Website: bh-photo
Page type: receipt
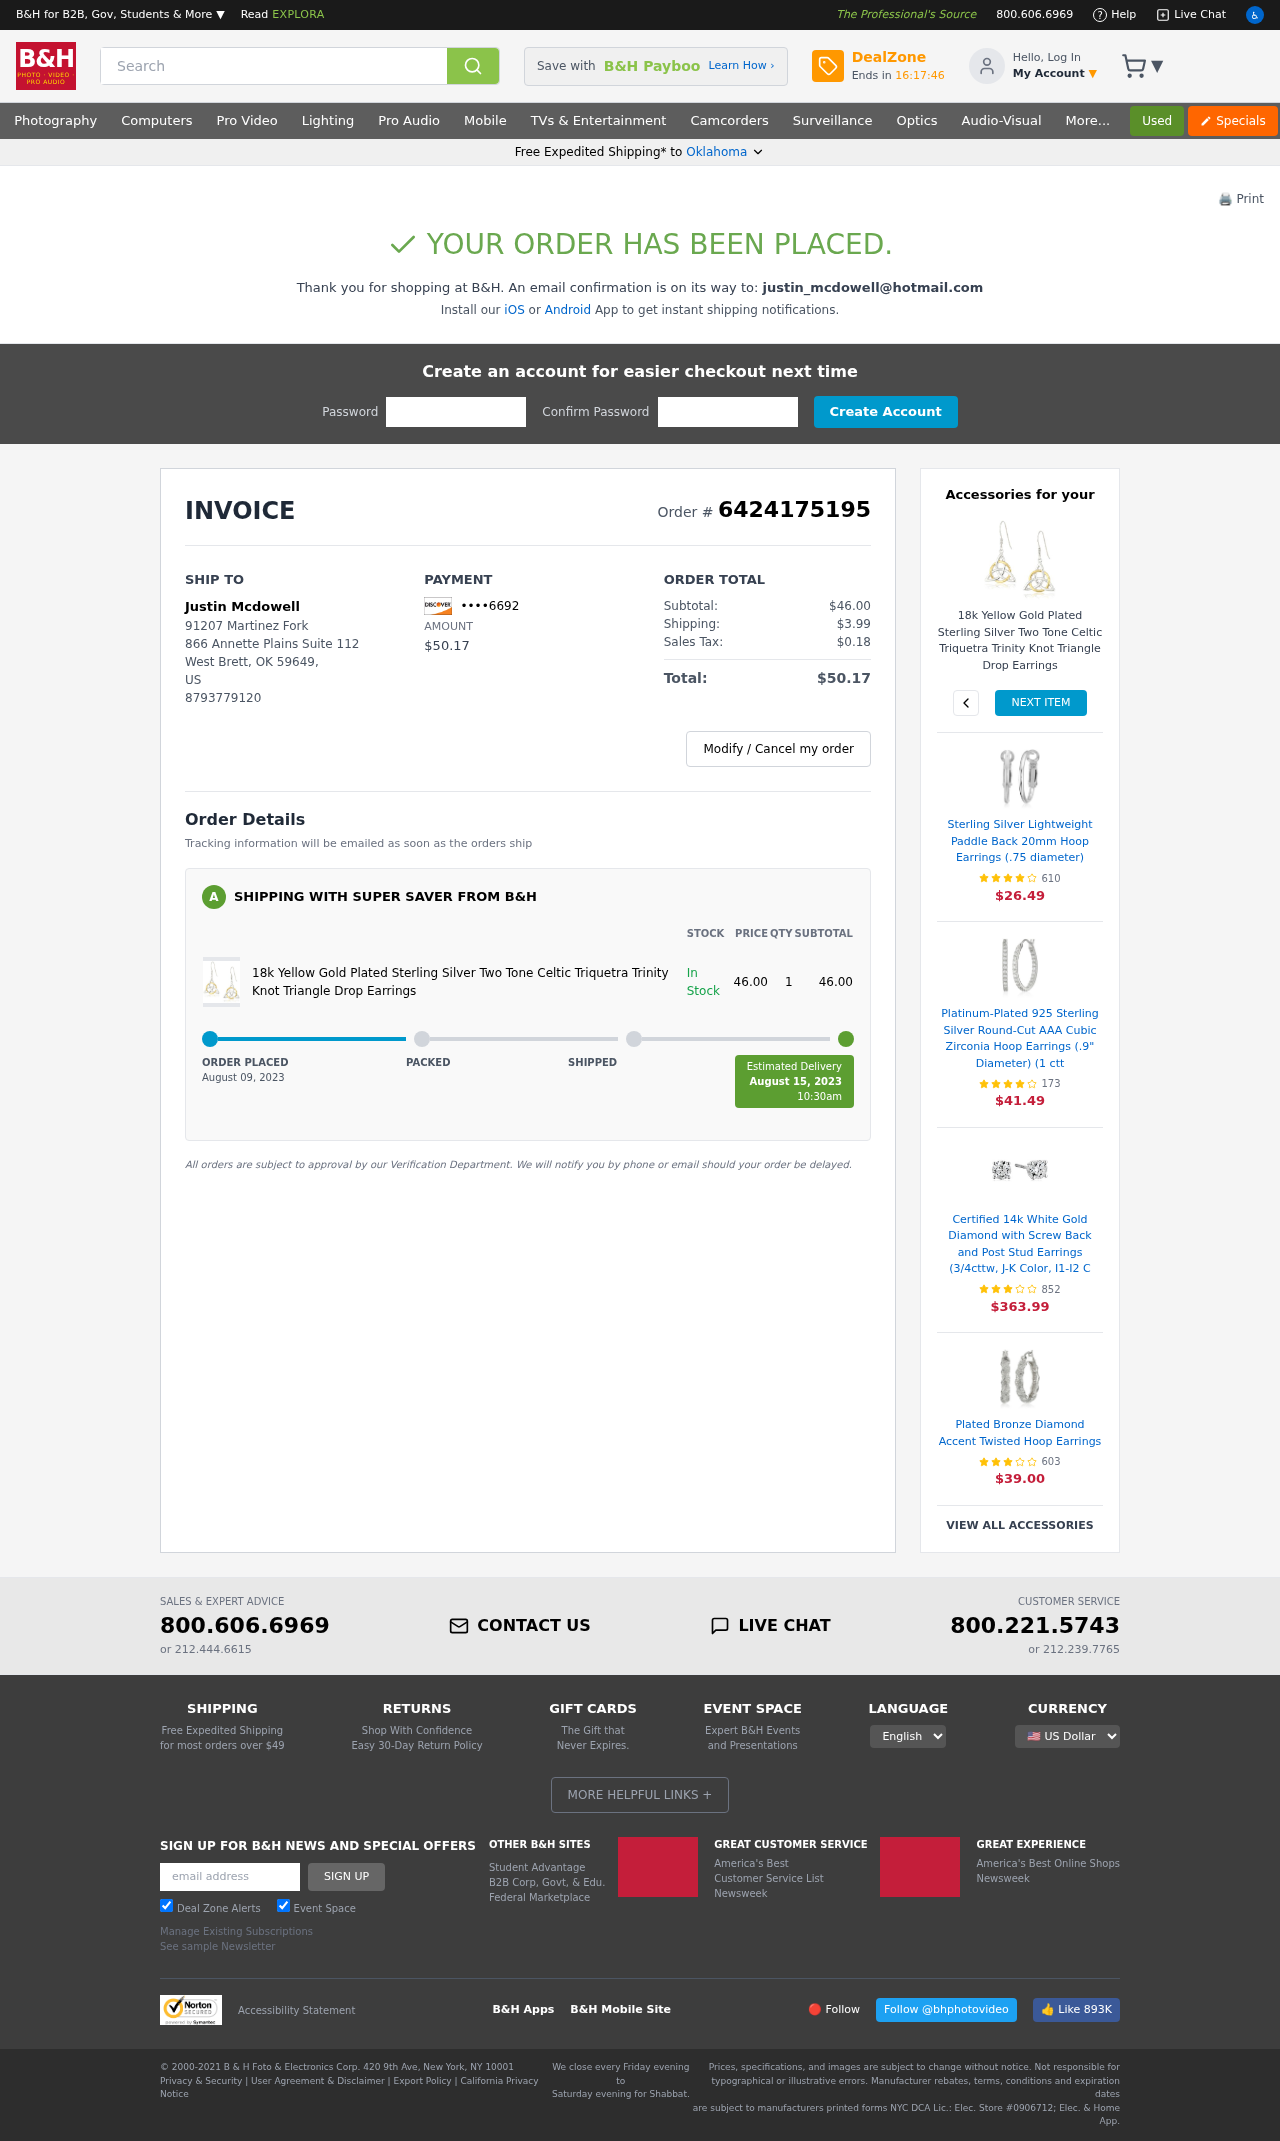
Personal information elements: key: PII_CARD_LAST4
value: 6692
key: PII_CITY
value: West Brett
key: PII_EMAIL
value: justin_mcdowell@hotmail.com
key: PII_FULLNAME
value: Justin Mcdowell
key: PII_PHONE
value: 8793779120
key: PII_POSTCODE
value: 59649
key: PII_STATE
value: Oklahoma
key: PII_STATE_ABBR
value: OK
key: PII_STREET
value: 91207 Martinez Fork
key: PII_STREET2
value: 866 Annette Plains Suite 112
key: PII_COUNTRY_CODE
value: US
Product elements: key: PRODUCT1_NAME
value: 18k Yellow Gold Plated Sterling Silver Two Tone Celtic Triquetra Trinity Knot Triangle Drop Earrings
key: PRODUCT1_PRICE
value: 46
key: PRODUCT1_QUANTITY
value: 1
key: PRODUCT1_NAME2
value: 18k Yellow Gold Plated Sterling Silver Two Tone Celtic Triquetra Trinity Knot Triangle Drop Earrings
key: PRODUCT2_NAME
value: Sterling Silver Lightweight Paddle Back 20mm Hoop Earrings (.75 diameter)
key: PRODUCT2_NUM_RATINGS
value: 610
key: PRODUCT2_PRICE
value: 26.49
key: PRODUCT3_NAME
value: Platinum-Plated 925 Sterling Silver Round-Cut AAA Cubic Zirconia Hoop Earrings (.9" Diameter) (1 ctt
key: PRODUCT3_NUM_RATINGS
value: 173
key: PRODUCT3_PRICE
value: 41.49
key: PRODUCT4_NAME
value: Certified 14k White Gold Diamond with Screw Back and Post Stud Earrings (3/4cttw, J-K Color, I1-I2 C
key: PRODUCT4_NUM_RATINGS
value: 852
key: PRODUCT4_PRICE
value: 363.99
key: PRODUCT5_NAME
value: Plated Bronze Diamond Accent Twisted Hoop Earrings
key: PRODUCT5_NUM_RATINGS
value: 603
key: PRODUCT5_PRICE
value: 39.00
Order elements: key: ORDER_ID
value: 6424175195
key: ORDER_TOTAL
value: $50.17
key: ORDER_SUBTOTAL
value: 46.00
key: ORDER_SUBTOTAL
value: $46.00
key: ORDER_SHIPPING_COST
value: $3.99
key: ORDER_TAX
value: $0.18
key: ORDER_DATE
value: August 09, 2023
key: ORDER_DELIVERY_DATE
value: August 15, 2023
Search elements: key: HEADER_SEARCH
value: Search